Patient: sex M, age 32
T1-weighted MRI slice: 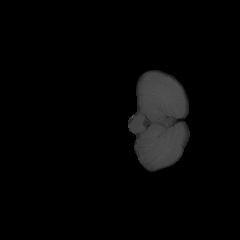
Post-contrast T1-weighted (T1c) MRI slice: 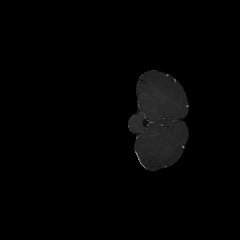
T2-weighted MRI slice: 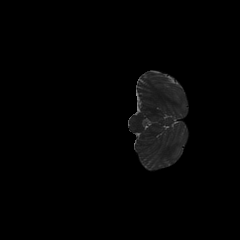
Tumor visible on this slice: no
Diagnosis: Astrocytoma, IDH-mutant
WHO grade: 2